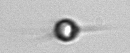
Label: Acanthoica_quattrospina